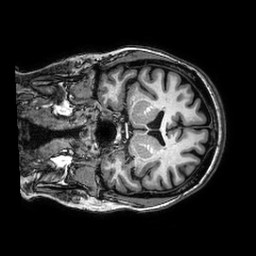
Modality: T1w
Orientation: coronal
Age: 60
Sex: female
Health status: healthy